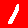
Digit: 1